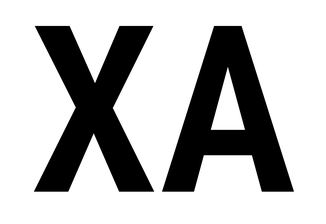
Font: Roboto_Condensed_SemiBold